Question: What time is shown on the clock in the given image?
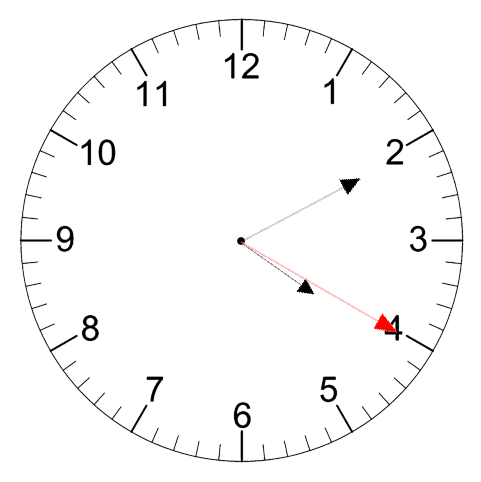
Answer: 04:10:20